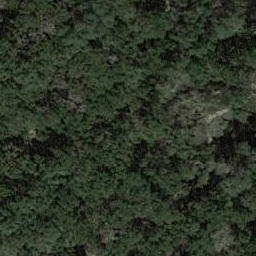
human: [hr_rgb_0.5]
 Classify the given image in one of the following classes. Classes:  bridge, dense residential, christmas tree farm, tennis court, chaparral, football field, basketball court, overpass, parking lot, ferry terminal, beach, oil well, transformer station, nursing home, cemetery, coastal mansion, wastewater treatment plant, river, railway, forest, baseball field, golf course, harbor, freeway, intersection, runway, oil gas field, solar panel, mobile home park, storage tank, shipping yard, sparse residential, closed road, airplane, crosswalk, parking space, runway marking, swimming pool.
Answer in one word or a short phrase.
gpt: forest